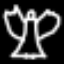
Label: angel